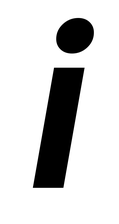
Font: Poppins-SemiBoldItalic